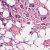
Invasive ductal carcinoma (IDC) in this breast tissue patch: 1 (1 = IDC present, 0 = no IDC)